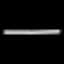
Label: line